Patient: sex F, age 69
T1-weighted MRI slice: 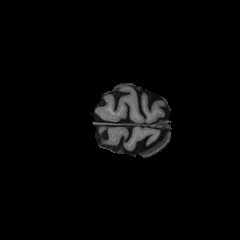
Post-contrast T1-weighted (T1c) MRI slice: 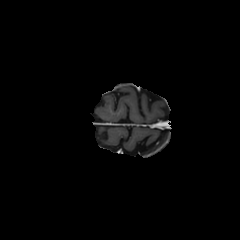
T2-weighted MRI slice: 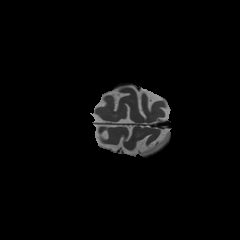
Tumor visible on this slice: no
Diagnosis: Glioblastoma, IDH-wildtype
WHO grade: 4